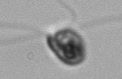
Label: flagellate_morphotype1